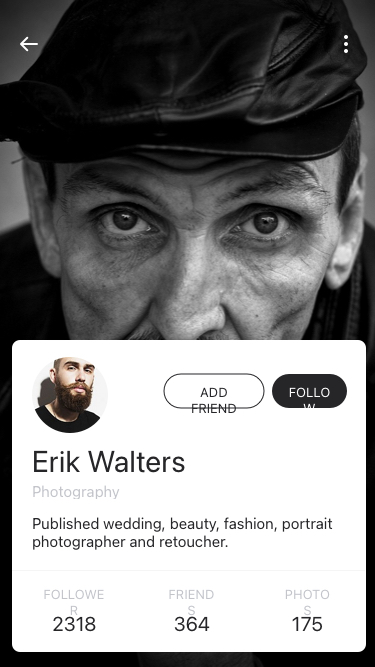
Text in this UI design:
Photography
Published wedding, beauty, fashion, portrait photographer and retoucher.
Erik Walters
Follower
Friends
Photos
2318
364
175
Follow
Add friend